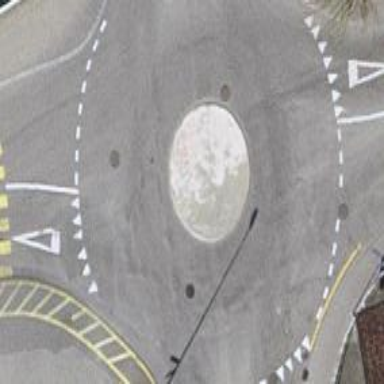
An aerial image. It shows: Secondary road with asphalt surface leading to roundabout.